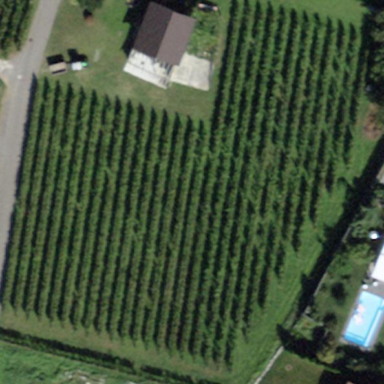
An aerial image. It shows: Vineyard with grape crops.